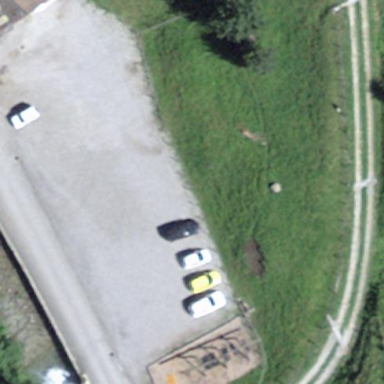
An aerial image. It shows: Unpaved surface parking area.